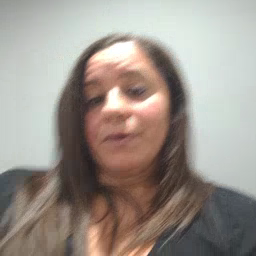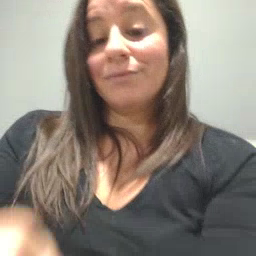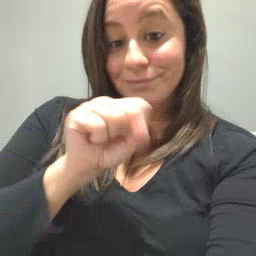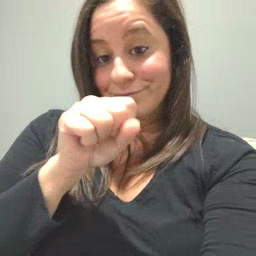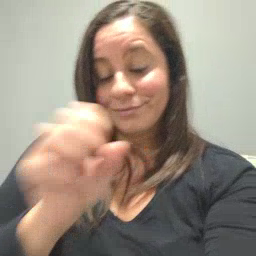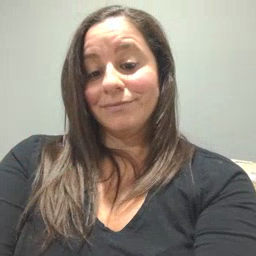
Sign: yes